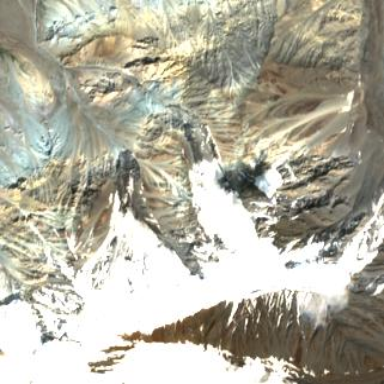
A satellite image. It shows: Stunning view of glacier.